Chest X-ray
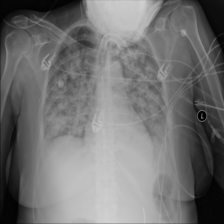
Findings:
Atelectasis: negative
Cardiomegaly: negative
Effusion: negative
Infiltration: positive
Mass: negative
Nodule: positive
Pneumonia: negative
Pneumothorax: negative
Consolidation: negative
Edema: negative
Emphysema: negative
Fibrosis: negative
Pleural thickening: negative
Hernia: negative